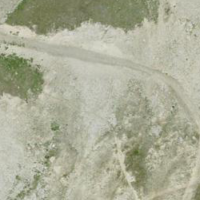
EUNIS habitat code: 48
Species observed at this site:
Ranunculus glacialis